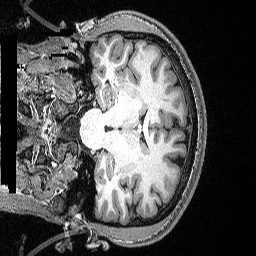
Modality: T1w
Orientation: coronal
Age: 23
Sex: male
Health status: healthy
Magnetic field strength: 3 T
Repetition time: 2.53 s
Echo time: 0.00331 s